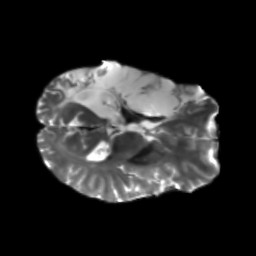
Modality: T2w
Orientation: axial
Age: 40
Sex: male
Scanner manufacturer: siemens
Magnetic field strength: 3 T
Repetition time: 5.47 s
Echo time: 0.0854 s